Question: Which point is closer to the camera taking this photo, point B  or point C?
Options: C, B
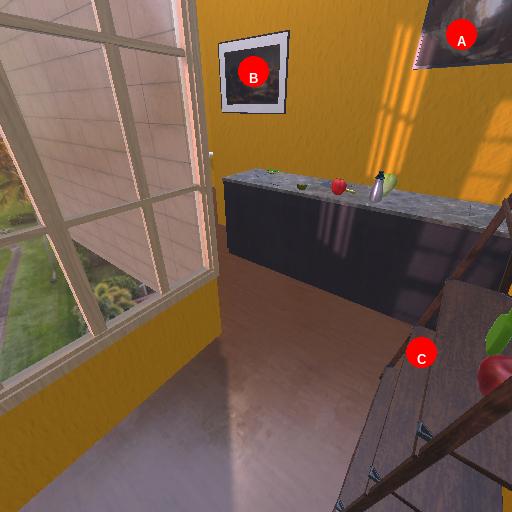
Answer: C